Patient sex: M
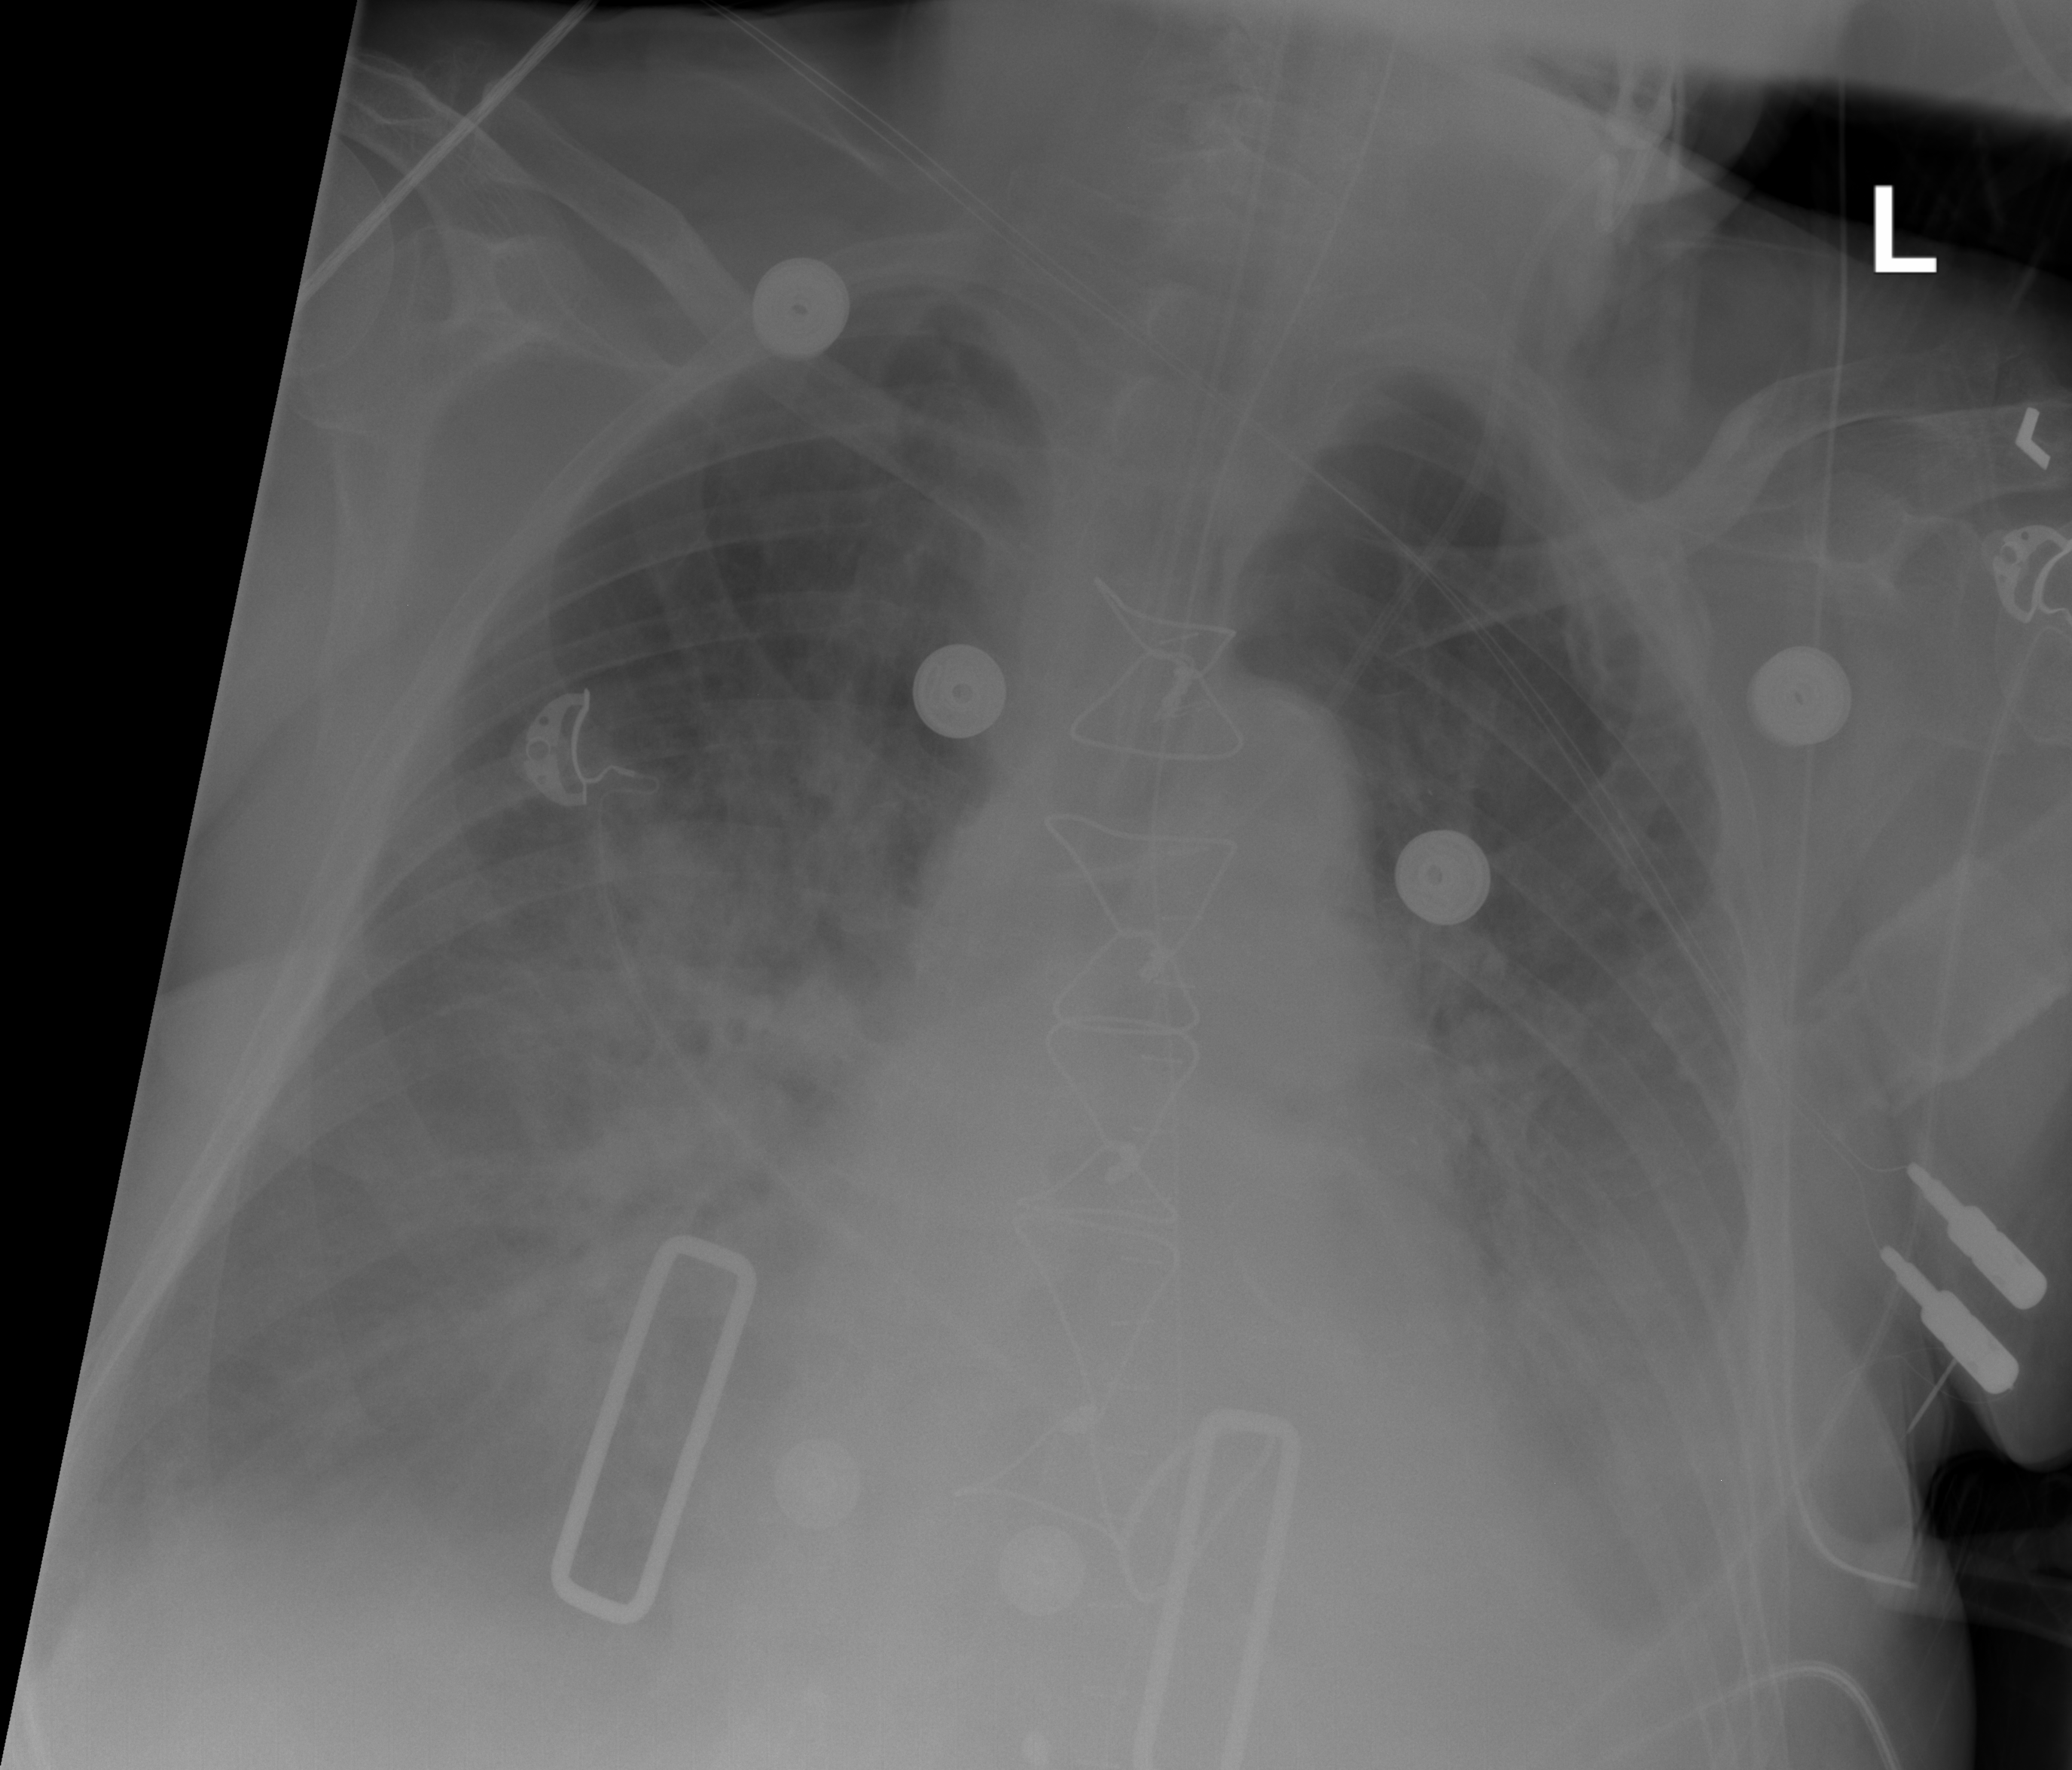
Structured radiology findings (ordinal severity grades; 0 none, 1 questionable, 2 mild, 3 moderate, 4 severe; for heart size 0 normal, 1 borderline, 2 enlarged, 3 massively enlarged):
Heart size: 2
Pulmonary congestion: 2
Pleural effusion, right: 2
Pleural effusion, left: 2
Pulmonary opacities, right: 2
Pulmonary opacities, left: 2
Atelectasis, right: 2
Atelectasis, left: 2